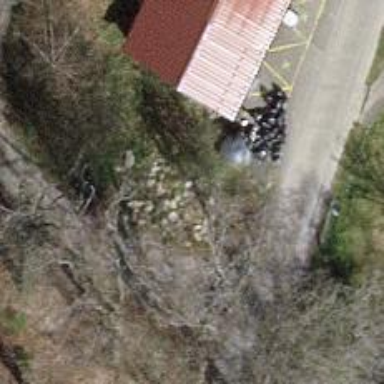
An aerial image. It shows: Recycling container at amenity designated for recycling.